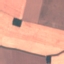
Land use / land cover: AnnualCrop